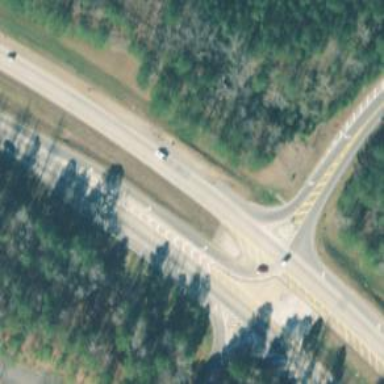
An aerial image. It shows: This image shows trunk highway that functions as expressway.